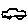
Label: car